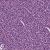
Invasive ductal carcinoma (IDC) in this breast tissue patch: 1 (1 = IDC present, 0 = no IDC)